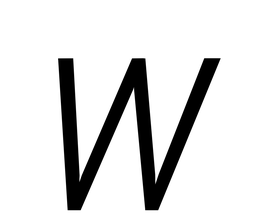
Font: Roboto-Italic_Condensed_Light_Italic